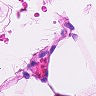
Metastatic tissue present: no